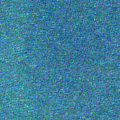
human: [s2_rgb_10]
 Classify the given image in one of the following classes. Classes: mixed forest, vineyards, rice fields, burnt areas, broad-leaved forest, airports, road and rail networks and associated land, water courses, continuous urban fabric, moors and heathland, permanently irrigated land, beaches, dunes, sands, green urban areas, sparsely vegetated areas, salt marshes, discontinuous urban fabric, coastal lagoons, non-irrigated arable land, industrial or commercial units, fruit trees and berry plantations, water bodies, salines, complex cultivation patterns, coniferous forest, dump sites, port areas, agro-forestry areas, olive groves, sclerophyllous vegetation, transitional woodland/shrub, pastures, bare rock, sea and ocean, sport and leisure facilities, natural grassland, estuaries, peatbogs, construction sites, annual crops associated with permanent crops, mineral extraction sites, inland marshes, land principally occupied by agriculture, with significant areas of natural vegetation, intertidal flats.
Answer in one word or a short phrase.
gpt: sea and ocean